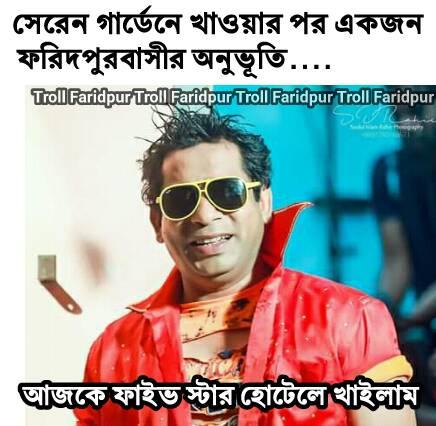
Caption: সেরেন গার্ডেনে খাওয়ার পর একজন ফরিদপুরবাসীর অনুভুতি    আজকে ফাইভ স্টার হোটেলে খাইলাম
Label: non-hate